Question: If you go to <URL> using Firefox, you will see a popup window like this:

If you go the website using google chrome you won't see any popup.
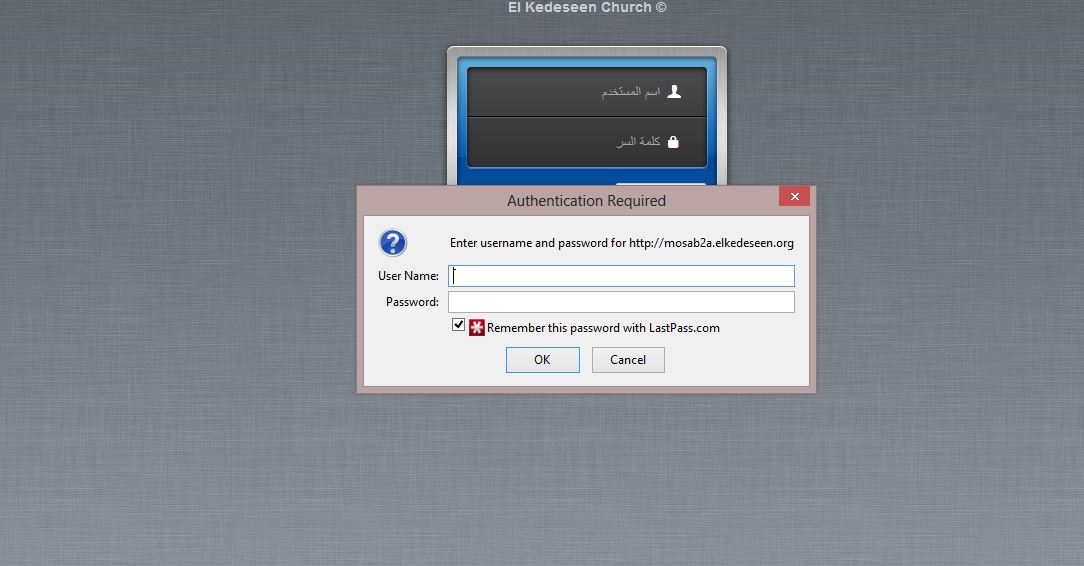
Answer: You seem to have included some script which is protected with 'Basic Authentication':
'''
<script src="WebServices/LoginService.asmx/jsdebug"
type="text/javascript">
</script>
'''
Chrome seems to ignore the Authorization header for it, but FireFox shows this login popup.